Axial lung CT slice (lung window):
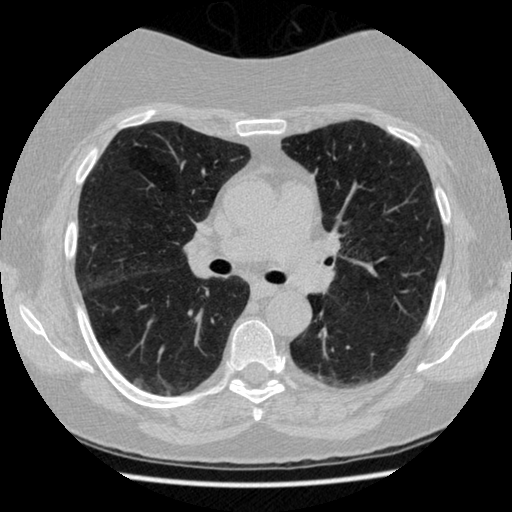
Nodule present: no